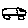
Label: car